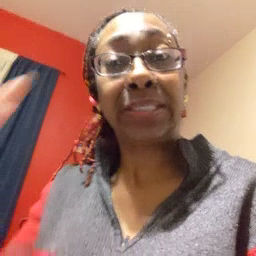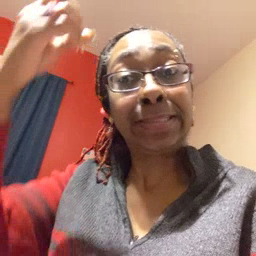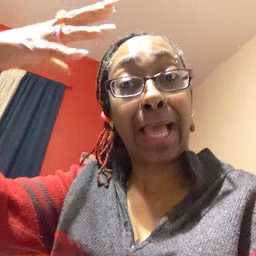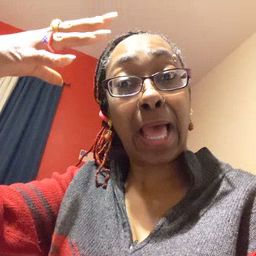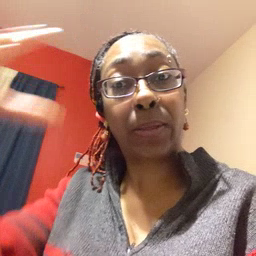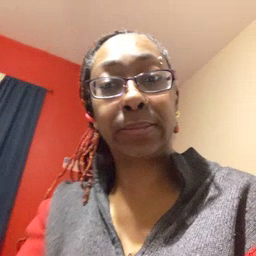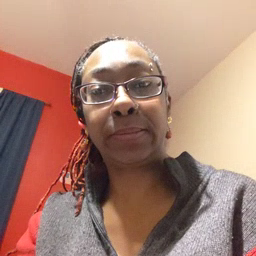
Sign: shower